【题型】解答题　【知识点】立体几何　【难度】easy
如图为正四棱锥 $P-ABCD, O$ 为底面 $ABCD$ 的中心.

(1) 若 $AP=5, AD=3\sqrt{2}$, 求 $\triangle POA$ 绕 $PO$ 旋转一周形成的几何体的体积;

(2) 若 $AP=AD, E$ 为 $PB$ 的中点, 求直线 $BD$ 与平面 $AEC$ 所成角的大小.
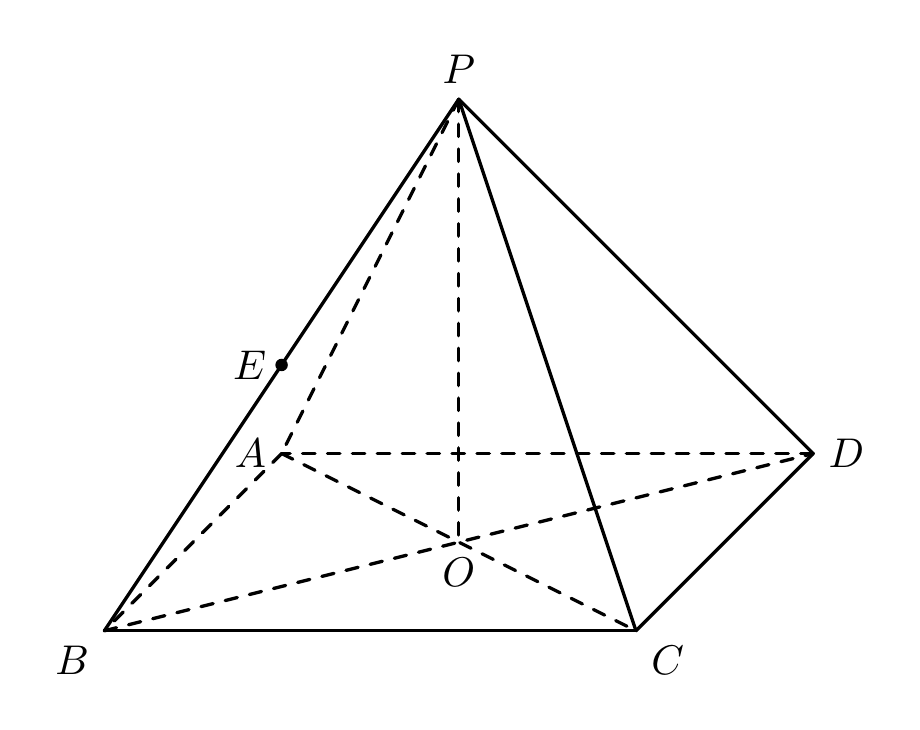
【解答】
【答案】(1) $12\pi$

(2) $\frac{\pi}{4}$

【知识点】求旋转体的体积、求线面角

【分析】(1) 根据正四棱锥的数据, 先算出直角三角形 $\triangle POA$ 的边长, 然后求圆锥的体积;

(2) 连接 $EA, EO, EC$, 可先证 $BE \perp$ 平面 $ACE$, 根据线面角的定义得出所求角为 $\angle BOE$, 然后结合题目数量关系求解.

【详解】(1) 正四棱锥满足且 $PO \perp$ 平面 $ABCD$, 由 $AO \subset$ 平面 $ABCD$, 则 $PO \perp AO$,

又正四棱锥底面 $ABCD$ 是正方形, 由 $AD=3\sqrt{2}$ 可得, $AO=3$,

故 $PO=\sqrt{PA^2-AO^2}=4$,

根据圆锥的定义, $\triangle POA$ 绕 $PO$ 旋转一周形成的几何体是以 $PO$ 为轴, $AO$ 为底面半径的圆锥,

即圆锥的高为 $PO=4$, 底面半径为 $AO=3$,

根据圆锥的体积公式, 所得圆锥的体积是 $\frac{1}{3} \times \pi \times 3^2 \times 4 = 12\pi$

(2) 连接 $EA, EO, EC$, 由题意结合正四棱锥的性质可知, 每个侧面都是等边三角形,

由 $E$ 是 $PB$ 中点, 则 $AE \perp PB, CE \perp PB$, 又 $AE \cap CE = E, AE, CE \subset$ 平面 $ACE$,

故 $PB \perp$ 平面 $ACE$, 即 $BE \perp$ 平面 $ACE$, 又 $BD \cap$ 平面 $ACE = O$,

于是直线 $BD$ 与平面 $AEC$ 所成角的大小即为 $\angle BOE$,

不妨设 $AP=AD=6$, 则 $BO=3\sqrt{2}, BE=3$, $\sin\angle BOE = \frac{3}{3\sqrt{2}} = \frac{\sqrt{2}}{2}$,

又线面角的范围是 $\left[0, \frac{\pi}{2}\right]$,

故 $\angle BOE = \frac{\pi}{4}$. 即为所求.

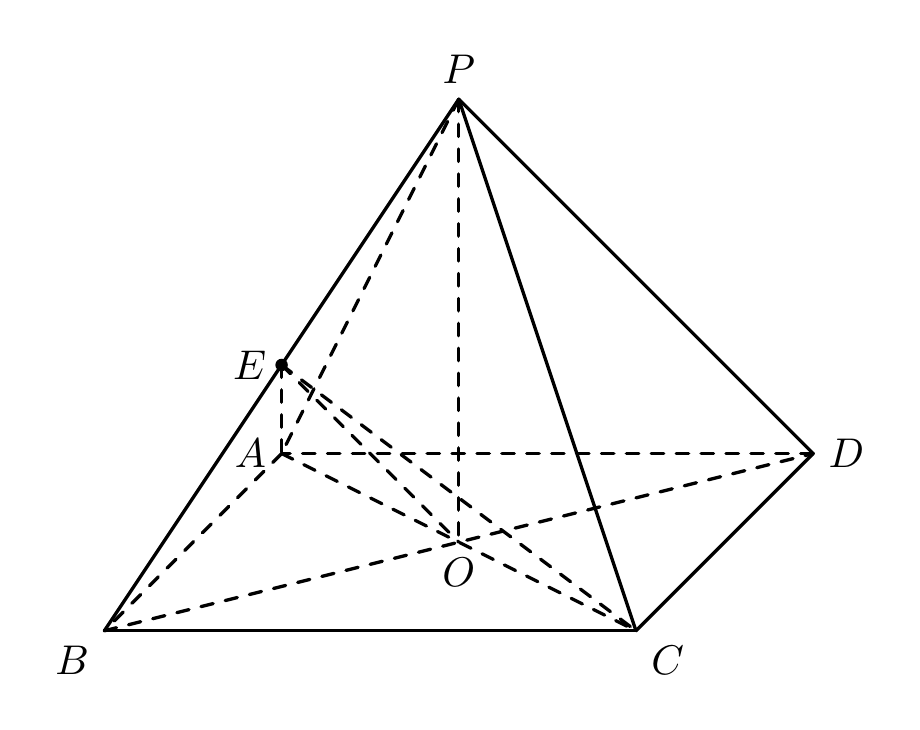